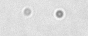
Label: camera_spot